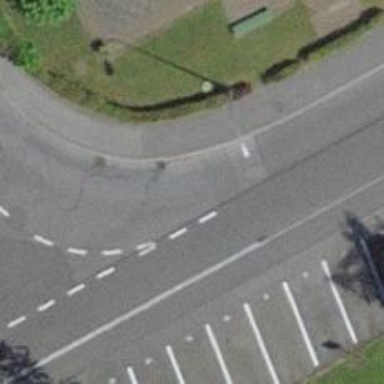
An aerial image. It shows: Unmarked crossing on the road.